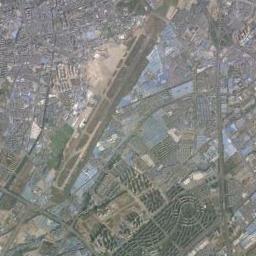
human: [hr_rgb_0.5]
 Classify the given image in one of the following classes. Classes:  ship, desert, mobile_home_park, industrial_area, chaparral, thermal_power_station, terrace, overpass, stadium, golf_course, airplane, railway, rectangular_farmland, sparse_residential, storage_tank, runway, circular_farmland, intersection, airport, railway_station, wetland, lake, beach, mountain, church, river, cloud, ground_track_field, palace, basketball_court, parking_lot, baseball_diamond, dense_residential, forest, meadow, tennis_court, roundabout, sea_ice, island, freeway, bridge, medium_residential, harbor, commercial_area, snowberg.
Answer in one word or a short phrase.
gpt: airport